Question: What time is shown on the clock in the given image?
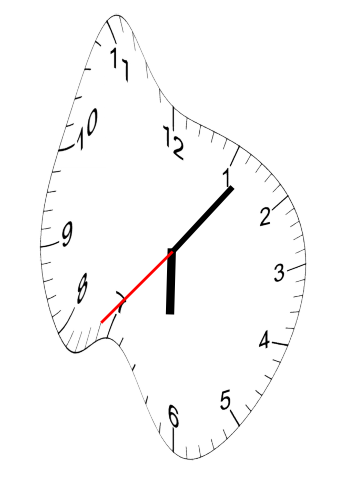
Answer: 06:06:37